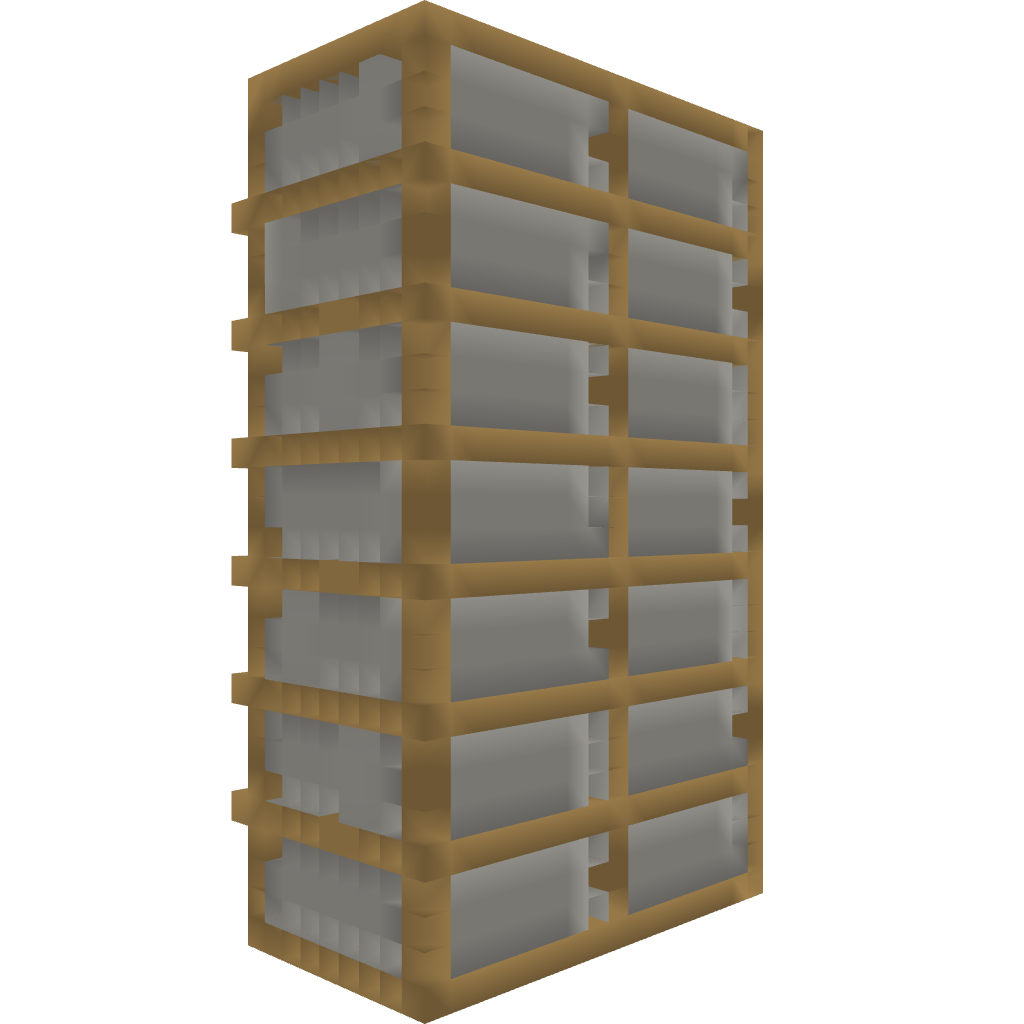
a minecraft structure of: Rainbow sheep stable